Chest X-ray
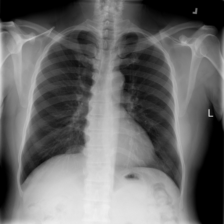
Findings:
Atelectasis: negative
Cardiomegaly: negative
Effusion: negative
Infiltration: positive
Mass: negative
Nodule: negative
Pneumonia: negative
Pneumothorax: negative
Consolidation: negative
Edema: negative
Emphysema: negative
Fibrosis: negative
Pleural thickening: negative
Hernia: negative